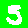
Digit: 5